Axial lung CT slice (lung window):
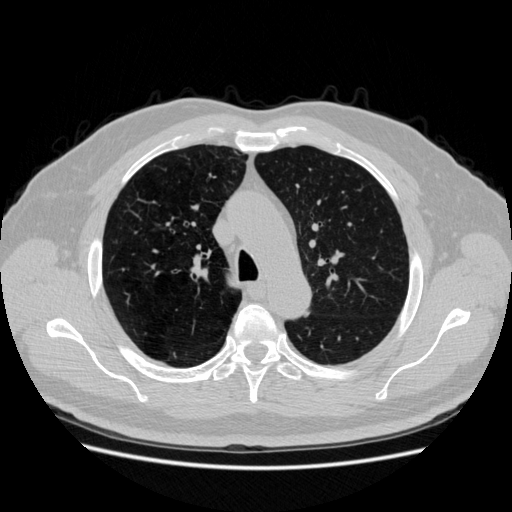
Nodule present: no